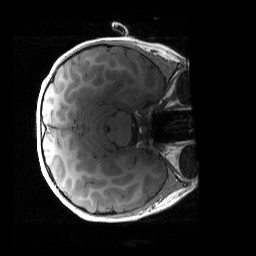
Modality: T1w
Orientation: axial
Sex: female
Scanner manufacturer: siemens
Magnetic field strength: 3 T
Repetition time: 1.9 s
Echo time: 0.00243 s